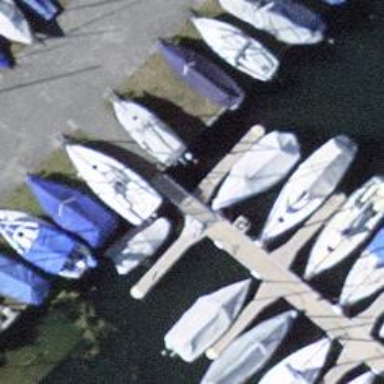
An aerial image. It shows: Man-made pier.